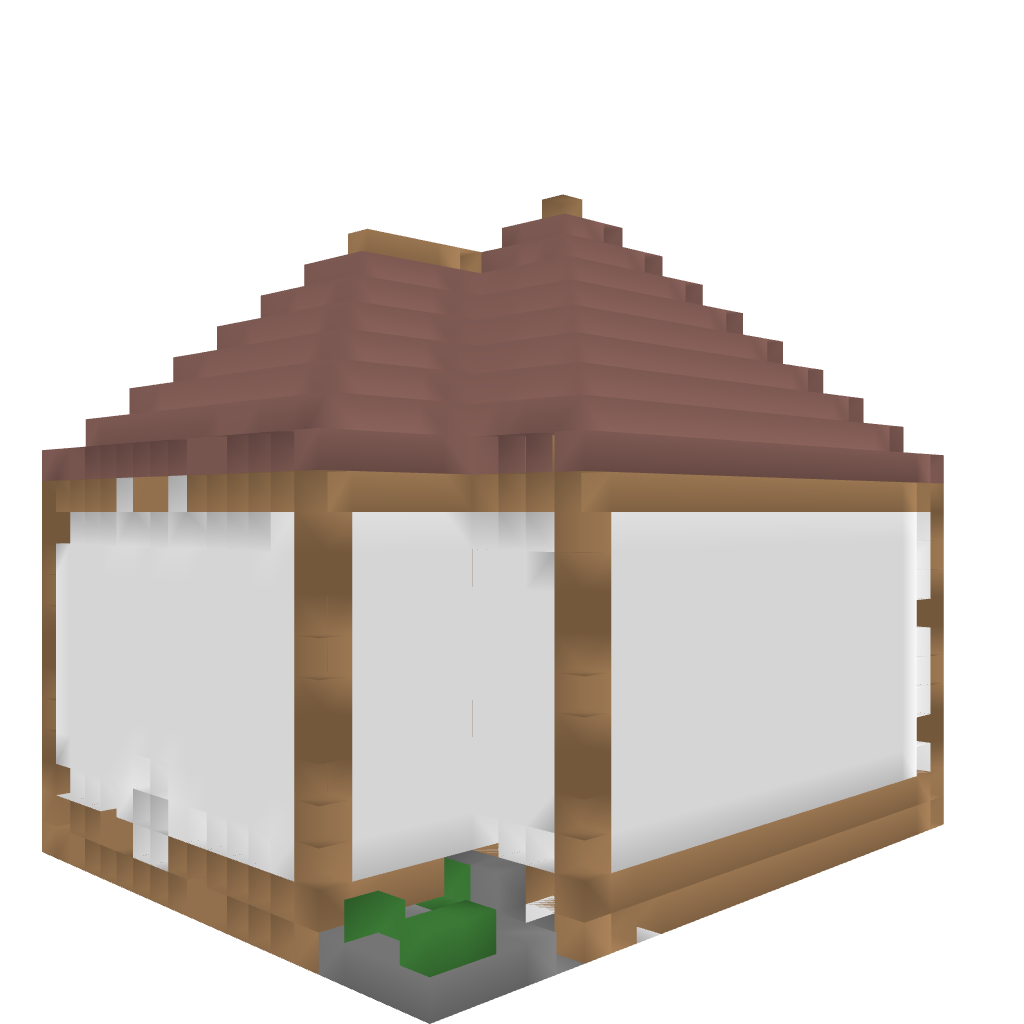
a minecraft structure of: Medium sized house good quality